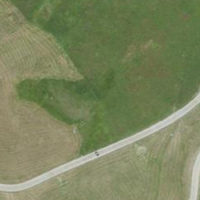
EUNIS habitat code: 26
Species observed at this site:
Heracleum sphondylium
Colchicum autumnale